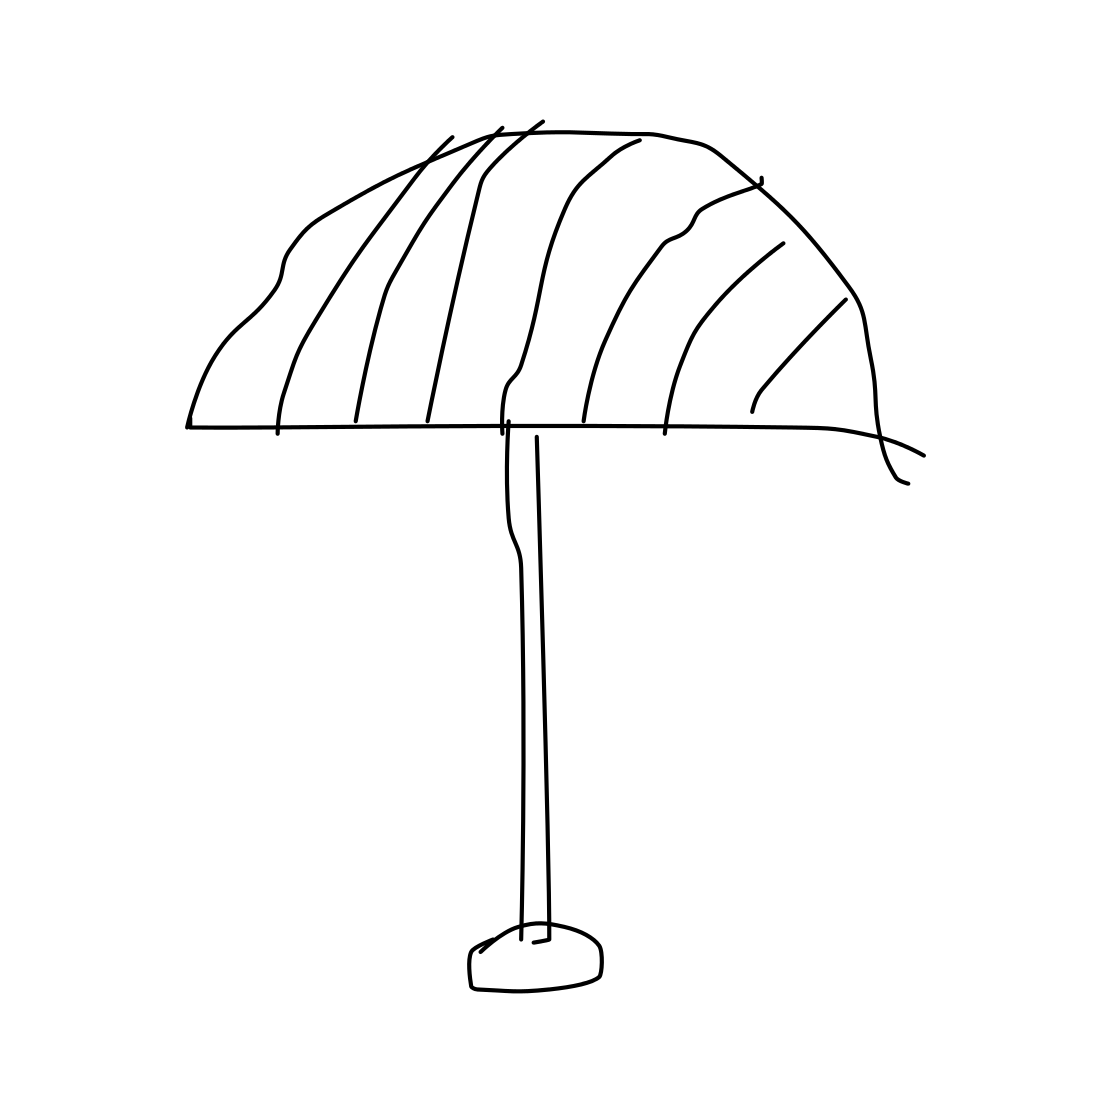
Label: floor lamp